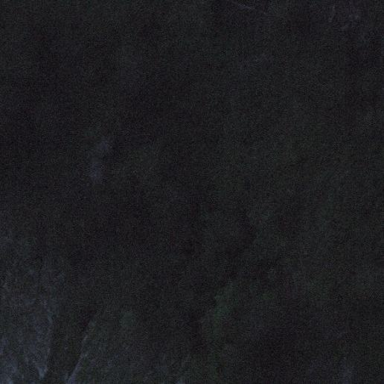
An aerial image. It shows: Forest area.